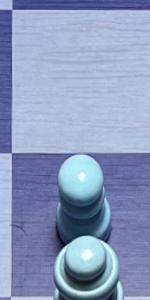
Label: Pawn_White